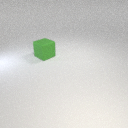
large green rubber cube